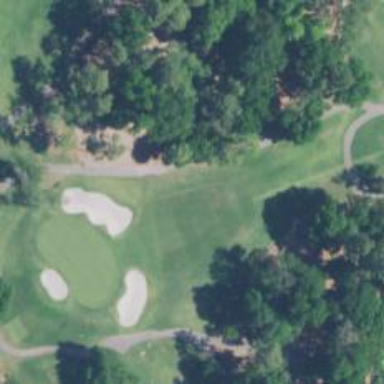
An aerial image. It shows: Path for golf carts.